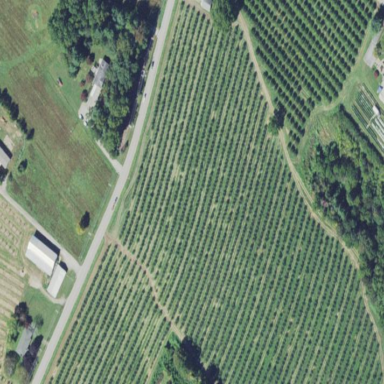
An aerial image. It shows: Orchard.